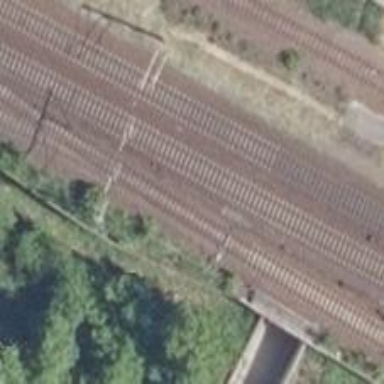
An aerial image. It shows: Railway switch with the turnout on the left side.